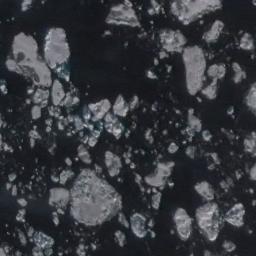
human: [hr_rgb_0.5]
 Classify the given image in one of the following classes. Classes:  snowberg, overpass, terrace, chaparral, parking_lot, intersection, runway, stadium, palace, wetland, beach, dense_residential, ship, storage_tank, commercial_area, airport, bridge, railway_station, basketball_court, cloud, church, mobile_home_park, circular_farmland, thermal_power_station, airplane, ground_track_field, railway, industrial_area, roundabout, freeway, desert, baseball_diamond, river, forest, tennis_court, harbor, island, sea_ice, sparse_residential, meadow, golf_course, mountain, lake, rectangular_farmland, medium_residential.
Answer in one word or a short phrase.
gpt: sea_ice